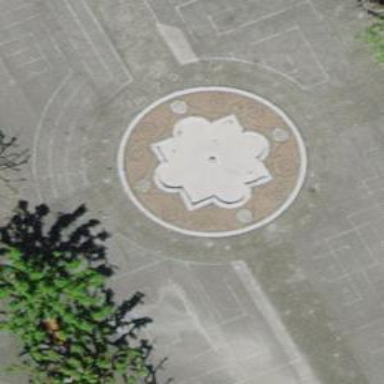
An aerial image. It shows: Fountain.